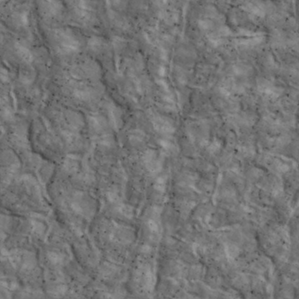
Label: non_frost